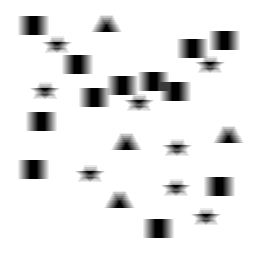
Squares: 12
Triangles: 4
Stars: 8
Total shapes: 24